Question: A user reported to us that some strange behaviour in our application can be resolved after installing .NET 4:
'''
<?xml version="1.0" encoding="utf-8" ?>
<configuration>
<startup>
<supportedRuntime version="v2.0.50727" />
</startup>
</configuration>
'''
I wasn't aware that if you didn't specify an assembly it might be loaded in a higher, but compatible version.
Is it possible to identify which framework an executable is executing with? at run-time? or through some external process? I wish to confirm that this is the case, and the users experience has not be the result of some other issue.
---
Process Explorer says EVEMon is running under the 2.0, I am inclined to suspect the issue is was environmental:

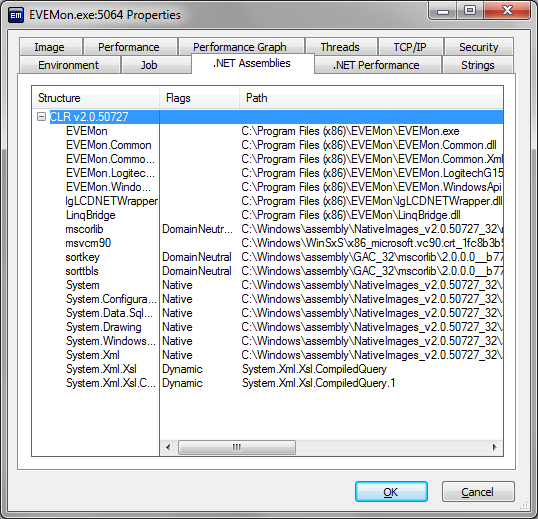
Answer: From within your assembly's running code, you can use the System.Environment.Version static property to determine the CLR version under which it is executing.
If you don't want to change the assembly code, you could use <URL> to see the DLLs loaded in the process at runtime. The CLR version can be identified from the version of mscoree.dll.